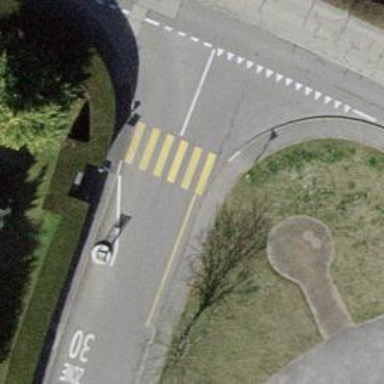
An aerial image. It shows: Zebra crossing on the road.